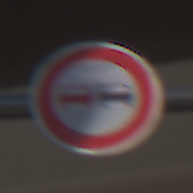
Verkehrszeichen: Ueberholverbot
Umgebung: Outdoor, Urban
Tageszeit: MorningAfternoon
Wetter: Clear
Licht: Natural
Jahreszeit: NotSpecified
Kontrast: HighContrast